Interaction volume radius: 5 \u00c5
Interaction volume height: 15 \u00c5
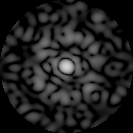
Disorder parameter: 0.764